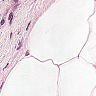
Metastatic tissue present: no